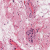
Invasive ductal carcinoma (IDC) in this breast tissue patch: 0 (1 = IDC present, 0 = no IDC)